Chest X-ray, AP view. Patient: 57 years old, sex M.
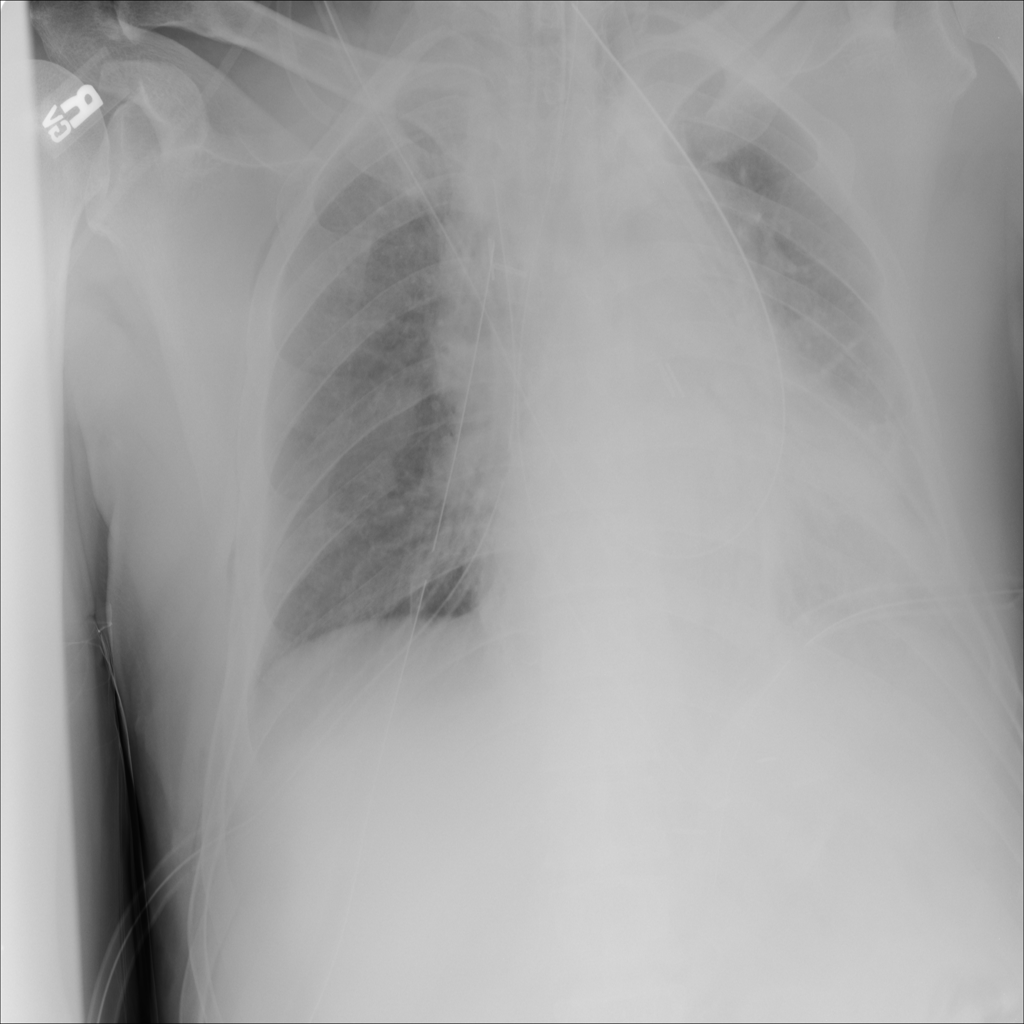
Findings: Atelectasis, Infiltration